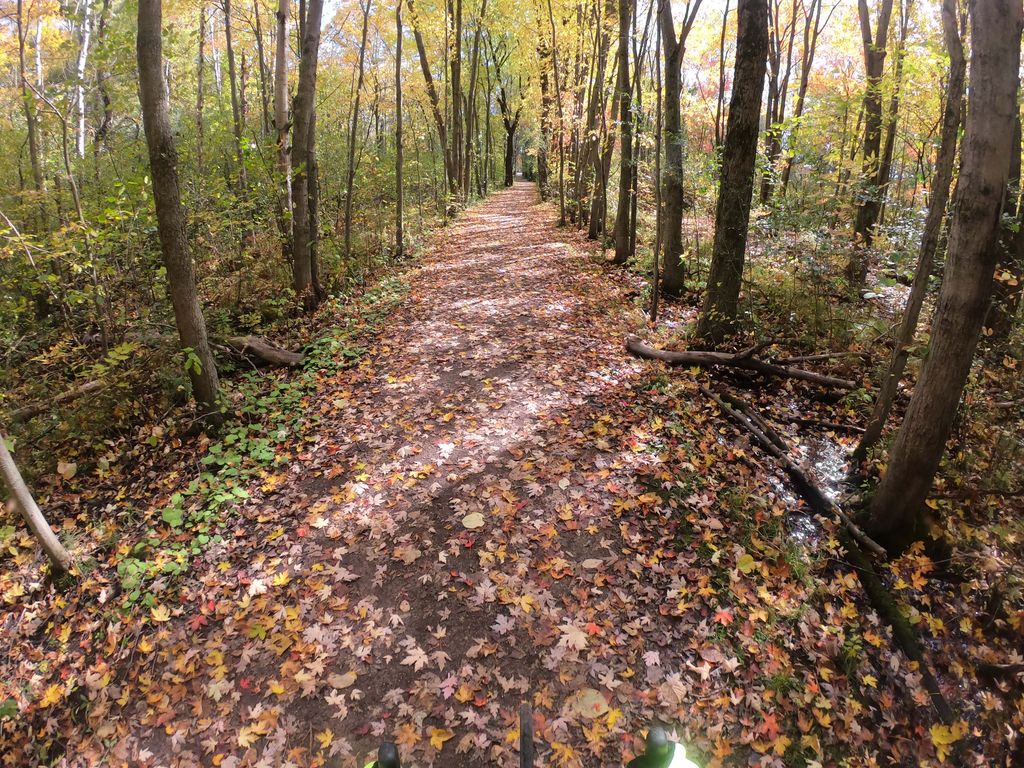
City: kitchener-waterloo